Question: For example I have this random table:

How can I determinate the data type of each column:
First column contains data with String type.
Second column contains data with Double type
Third column contains data with String type.
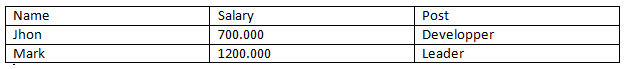
Answer: Try below...
'''
//creating a table
MyTableModel mod = new MyTableModel(data, columnNames);
JTable table = new JTable(mod);
table.setVisible(true);
table.getColumnClass(1); // will return the data type class of first column
table.isCellEditable(1, 0);
'''